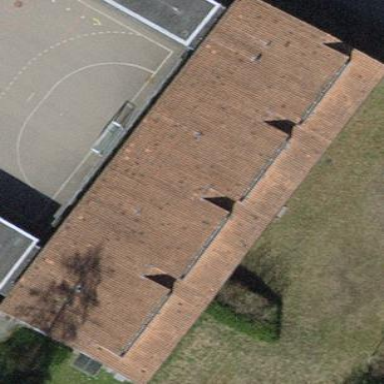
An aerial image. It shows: School building.